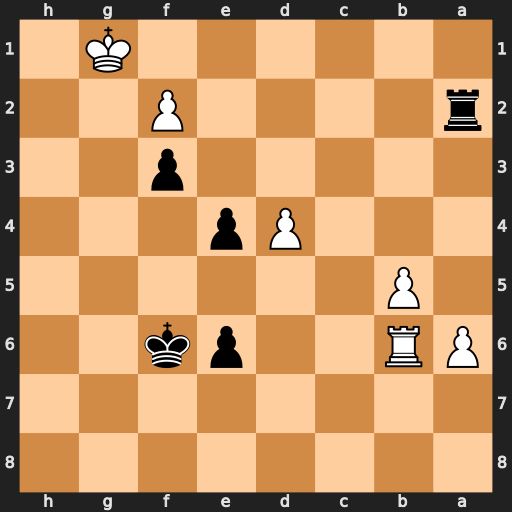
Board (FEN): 8/8/PR2pk2/1P6/3Pp3/5p2/r4P2/6K1
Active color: b
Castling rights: -
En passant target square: -
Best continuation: Ra1+ Kh2 e3 Kg3 e2